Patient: sex M, age 50
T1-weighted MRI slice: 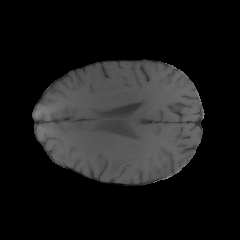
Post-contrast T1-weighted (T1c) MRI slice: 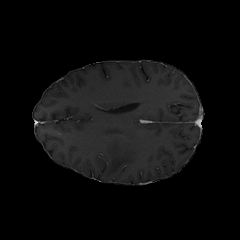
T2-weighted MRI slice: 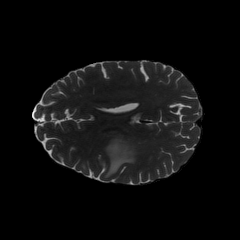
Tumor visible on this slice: yes
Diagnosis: Glioblastoma, IDH-wildtype
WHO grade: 4